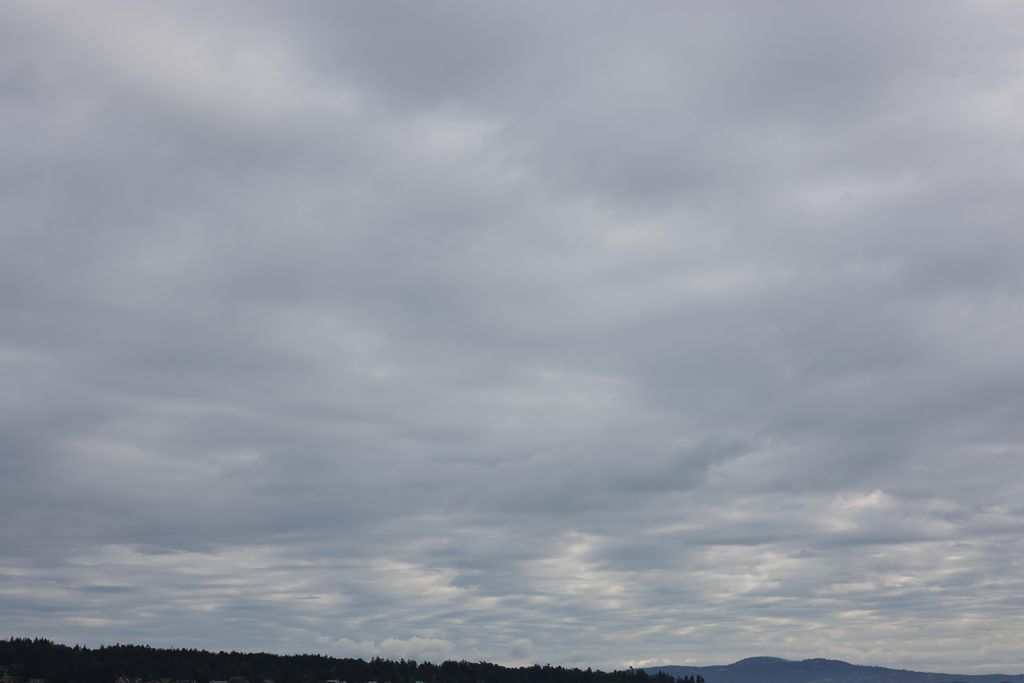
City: victoria